Question: I'm currently working on a colorbox-based gallery but I've run into an issue.
I have an image tag with a source that is resized according to the height of the image tag (because otherwise the background would be showing, which I don't want).
So, basically what I have is this:
HTML
'''
<img src="largephoto.png"/>
'''
CSS
'''
img {
min-height:100%;
height:100%;
min-width:100%;
}
'''
A JSfiddle to show my whole code: <URL>
But now the image isn't centered, which bothers me a lot.
How can I center the image source within the image tag, without changing the source into a background? (because that would mean I had to change the css for every gallery-item, which I don't want)
Edit:
So, currently I have this:

But I want the image centered WITHIN the image tag. So the booklet in the center of it's image tag.
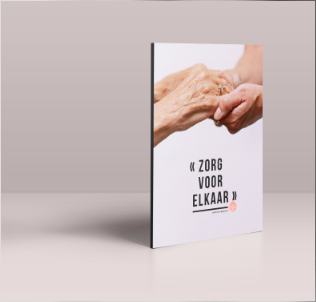
Answer: You can set the image absolute and position it horizontally by adding 'left:50%' and 'translatex(-50%)'
demo - <URL>